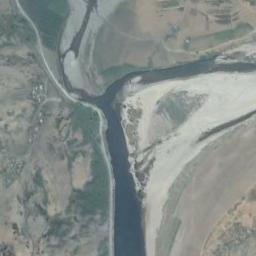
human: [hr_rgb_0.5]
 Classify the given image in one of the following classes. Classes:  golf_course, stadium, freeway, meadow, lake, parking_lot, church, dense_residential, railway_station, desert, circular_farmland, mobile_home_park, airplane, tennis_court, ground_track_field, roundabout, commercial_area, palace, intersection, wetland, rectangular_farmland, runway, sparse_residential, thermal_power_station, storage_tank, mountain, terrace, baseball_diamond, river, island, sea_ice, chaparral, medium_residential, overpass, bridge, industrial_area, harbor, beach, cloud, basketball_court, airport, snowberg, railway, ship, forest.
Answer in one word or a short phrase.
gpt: river